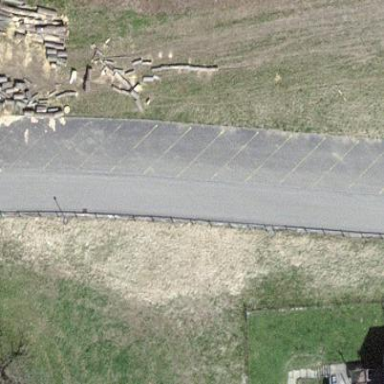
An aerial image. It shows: Parking area.